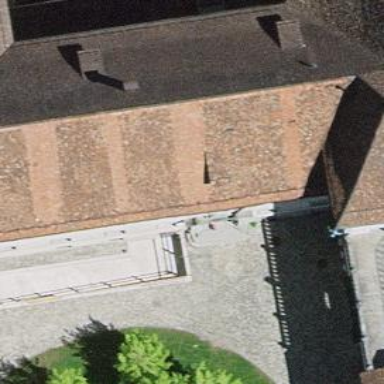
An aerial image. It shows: Gabled roof with roof tiles. The roof orientation is along the building structure.